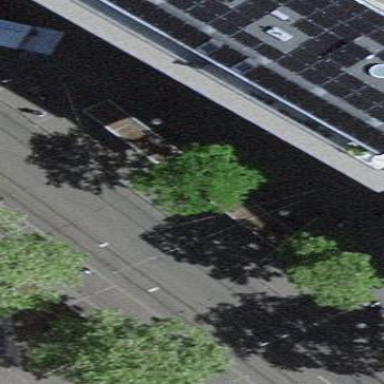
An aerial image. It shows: Tram platform with shelter. This is public transport platform for trams.